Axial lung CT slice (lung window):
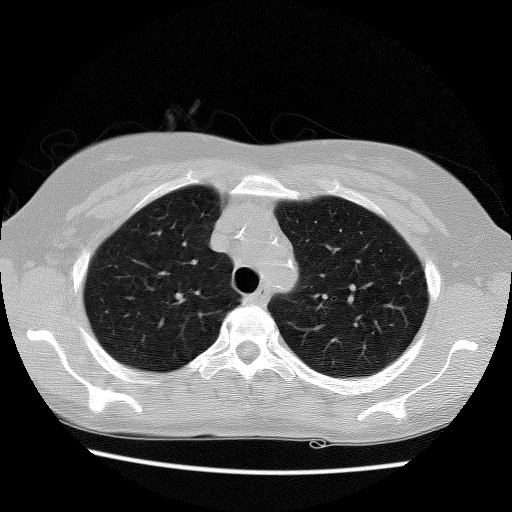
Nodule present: no